Question: Here's an example. Say I update routes with 'resources :foo' and that buys me some new paths like: 'new_foo_session' When I begin to type the path in an ERB view I expect it to show me/ suggest with auto complete the names matching the path. So as I type: 'new_foo_' I would get all the routes that match.
Also after installing a gem say 'devise' which has helpers like 'current_user' I would like RubyMine to suggest 'current_user' as I begin to type it, however I am not getting that.

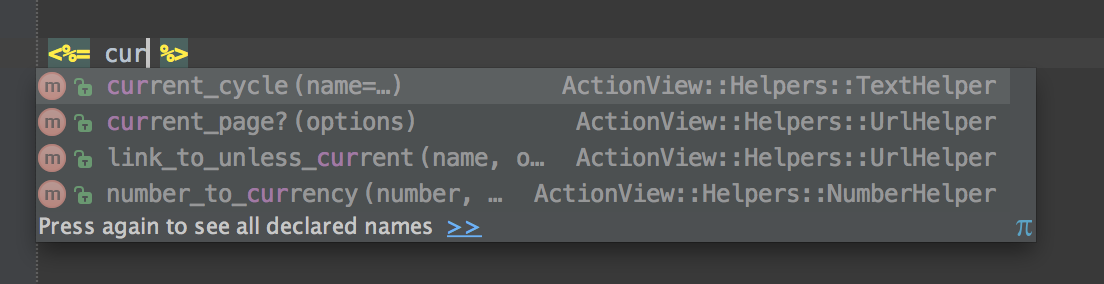
Answer: Spoke to rubymine support. This feature is not available for gems.